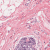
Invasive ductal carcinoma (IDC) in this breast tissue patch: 1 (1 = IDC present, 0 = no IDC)